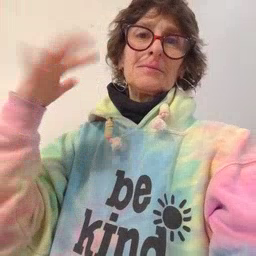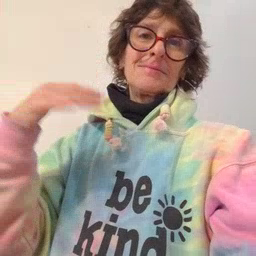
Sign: noisy